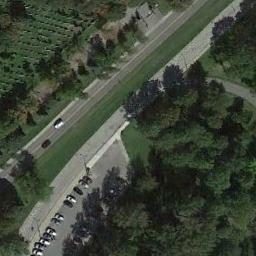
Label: freeway